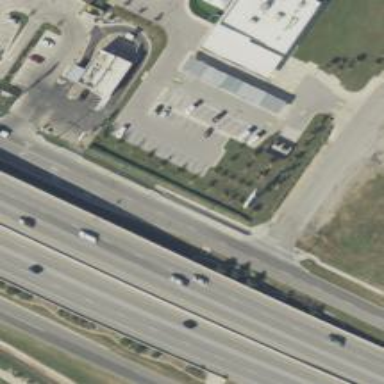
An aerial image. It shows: Tertiary road with asphalt surface and frontage road.